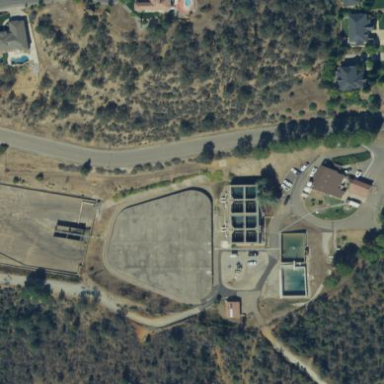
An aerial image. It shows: View of wastewater plant.